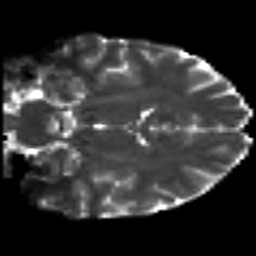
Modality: T2w
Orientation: coronal
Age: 21
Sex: female
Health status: healthy
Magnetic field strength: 3 T
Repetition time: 9 s
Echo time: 0.093 s